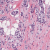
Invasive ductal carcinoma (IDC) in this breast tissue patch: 1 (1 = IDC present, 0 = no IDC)